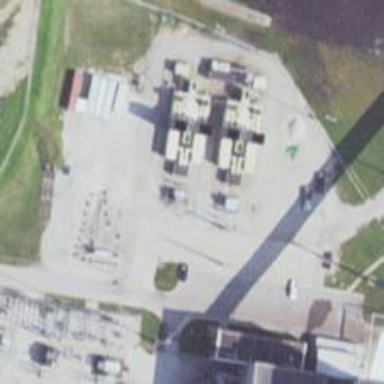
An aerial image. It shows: Gas turbine generator powered by gas.